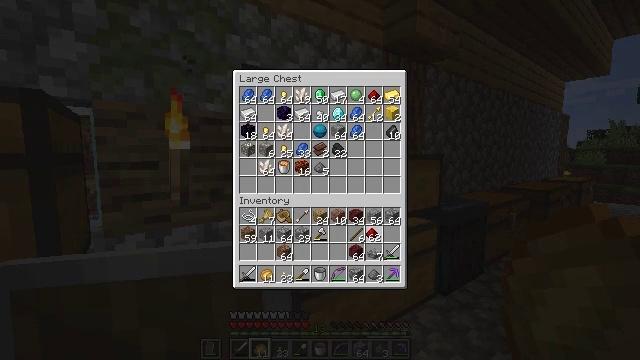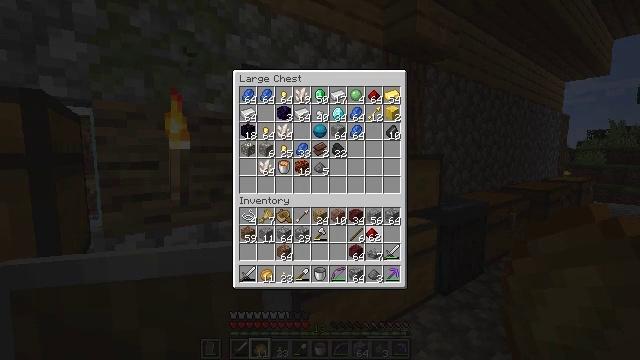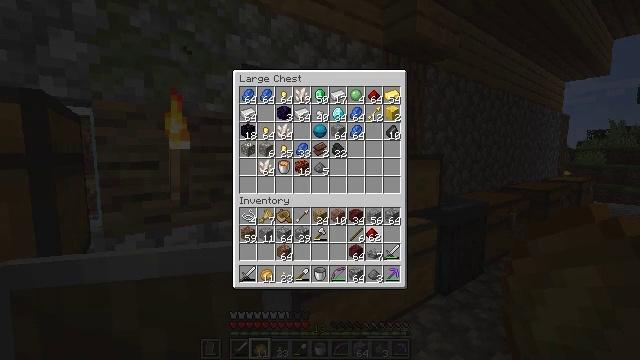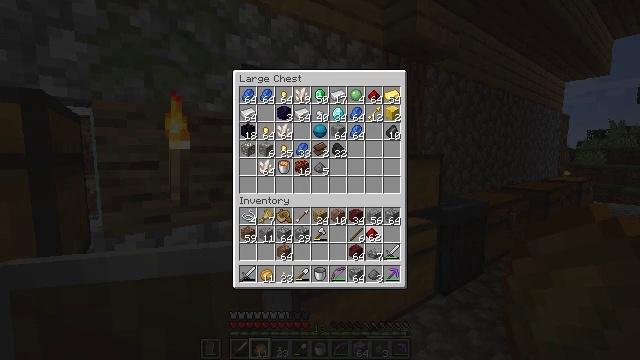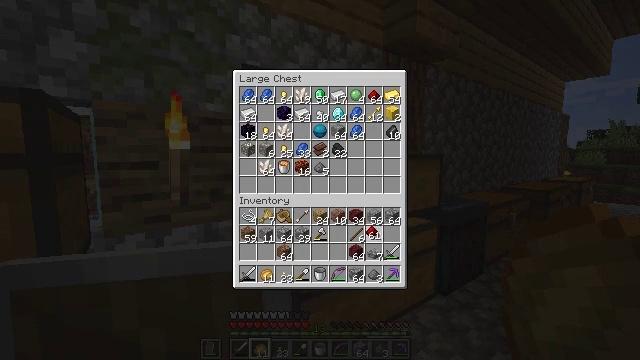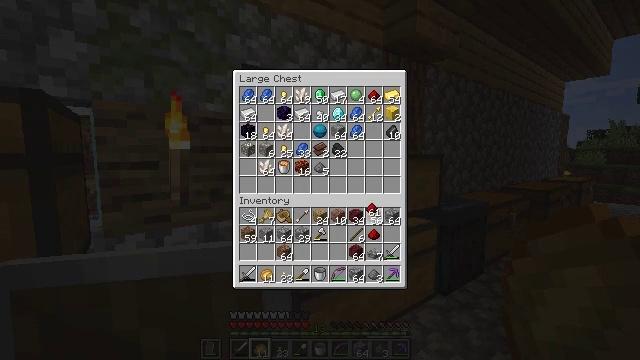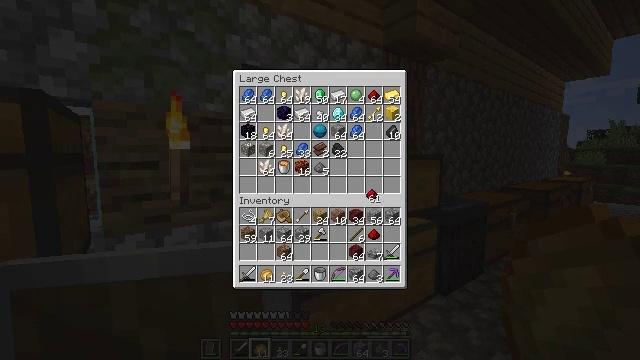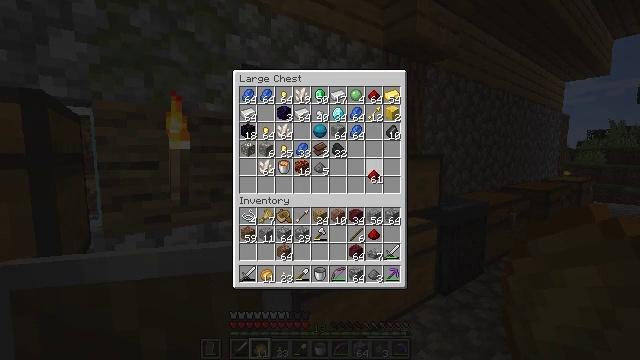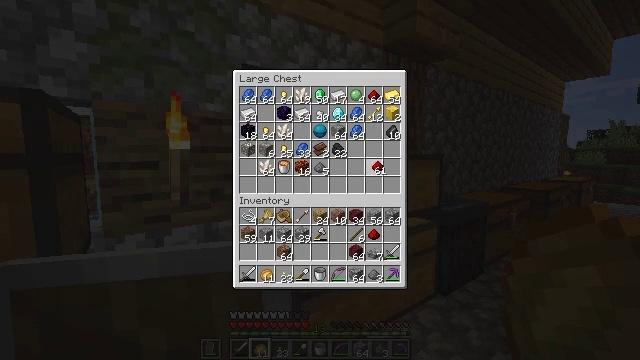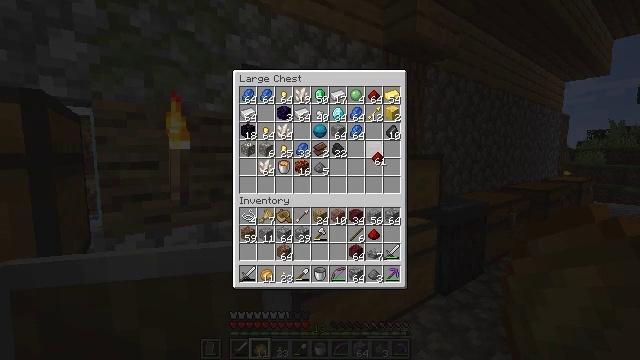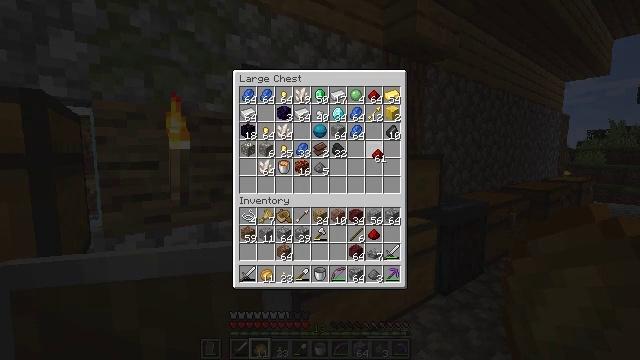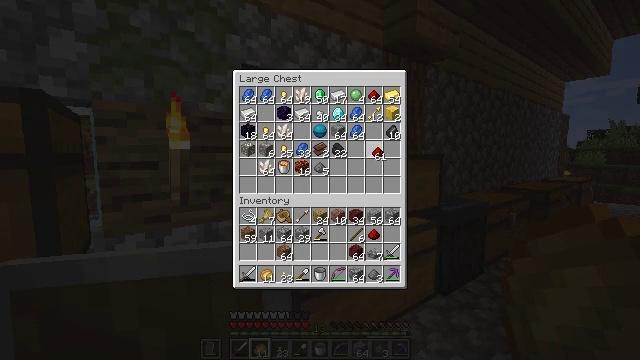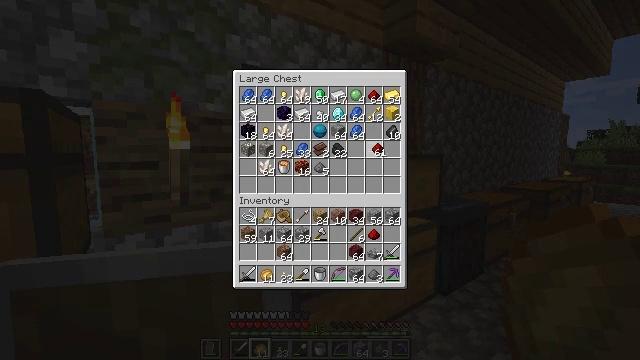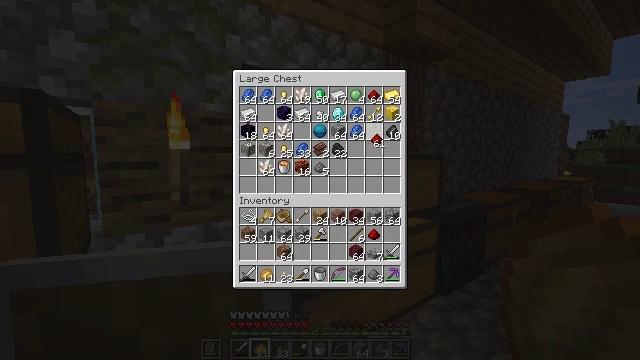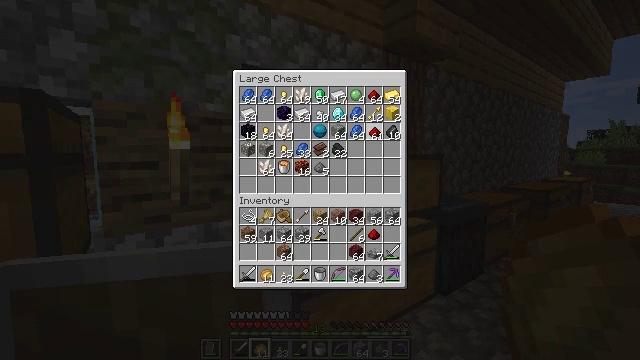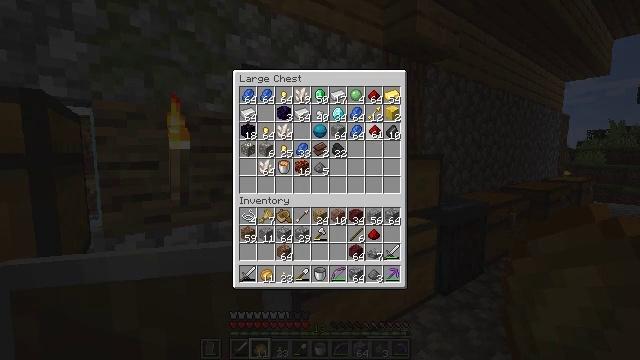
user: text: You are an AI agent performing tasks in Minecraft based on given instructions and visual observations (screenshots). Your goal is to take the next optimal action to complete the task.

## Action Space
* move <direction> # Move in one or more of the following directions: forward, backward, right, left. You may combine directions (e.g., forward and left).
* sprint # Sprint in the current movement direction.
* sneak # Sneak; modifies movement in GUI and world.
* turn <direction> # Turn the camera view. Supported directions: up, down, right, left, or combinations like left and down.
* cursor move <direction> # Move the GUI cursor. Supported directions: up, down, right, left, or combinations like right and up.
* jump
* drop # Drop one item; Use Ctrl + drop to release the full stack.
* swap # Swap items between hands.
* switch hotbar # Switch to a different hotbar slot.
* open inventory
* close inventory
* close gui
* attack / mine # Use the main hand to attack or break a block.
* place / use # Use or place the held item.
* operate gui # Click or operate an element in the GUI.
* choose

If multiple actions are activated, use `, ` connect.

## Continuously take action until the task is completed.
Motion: motion action
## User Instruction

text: Craft a bow.
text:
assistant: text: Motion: use / place
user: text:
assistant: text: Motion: use / place
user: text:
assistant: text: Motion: use / place
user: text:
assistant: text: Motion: no_op
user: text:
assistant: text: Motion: turn up
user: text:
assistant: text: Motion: turn up
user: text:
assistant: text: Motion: turn up
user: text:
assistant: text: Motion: turn up
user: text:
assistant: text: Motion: turn up
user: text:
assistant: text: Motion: no_op
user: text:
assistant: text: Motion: no_op
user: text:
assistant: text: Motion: no_op
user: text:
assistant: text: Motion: turn up
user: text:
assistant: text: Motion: turn up
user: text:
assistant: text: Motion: no_op
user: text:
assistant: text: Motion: no_op
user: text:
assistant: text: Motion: attack / mine
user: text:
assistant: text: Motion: attack / mine
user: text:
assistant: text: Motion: no_op
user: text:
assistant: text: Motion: no_op
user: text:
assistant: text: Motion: no_op
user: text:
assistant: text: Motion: open inventory
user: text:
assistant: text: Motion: open inventory
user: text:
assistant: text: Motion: open inventory
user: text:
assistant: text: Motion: open inventory
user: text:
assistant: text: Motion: no_op
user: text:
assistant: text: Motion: turn left and down
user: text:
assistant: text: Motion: turn left and down
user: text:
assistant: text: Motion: turn left and down
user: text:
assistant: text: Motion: turn left and down